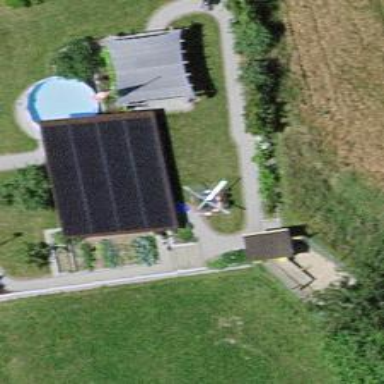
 consisting of solar photovoltaic panels."